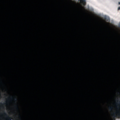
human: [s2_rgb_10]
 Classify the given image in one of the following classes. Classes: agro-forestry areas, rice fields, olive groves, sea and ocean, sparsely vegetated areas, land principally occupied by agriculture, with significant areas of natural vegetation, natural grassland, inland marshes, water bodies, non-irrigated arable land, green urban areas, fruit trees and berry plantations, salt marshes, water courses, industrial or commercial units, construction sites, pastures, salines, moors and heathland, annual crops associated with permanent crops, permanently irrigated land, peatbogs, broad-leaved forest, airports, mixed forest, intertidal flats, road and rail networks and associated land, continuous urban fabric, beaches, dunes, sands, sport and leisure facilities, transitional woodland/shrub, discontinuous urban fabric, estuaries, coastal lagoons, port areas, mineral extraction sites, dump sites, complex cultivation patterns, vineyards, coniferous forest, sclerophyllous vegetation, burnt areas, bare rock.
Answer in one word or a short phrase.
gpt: non-irrigated arable land, mixed forest, transitional woodland/shrub, water bodies